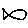
Label: fish